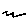
Label: zigzag